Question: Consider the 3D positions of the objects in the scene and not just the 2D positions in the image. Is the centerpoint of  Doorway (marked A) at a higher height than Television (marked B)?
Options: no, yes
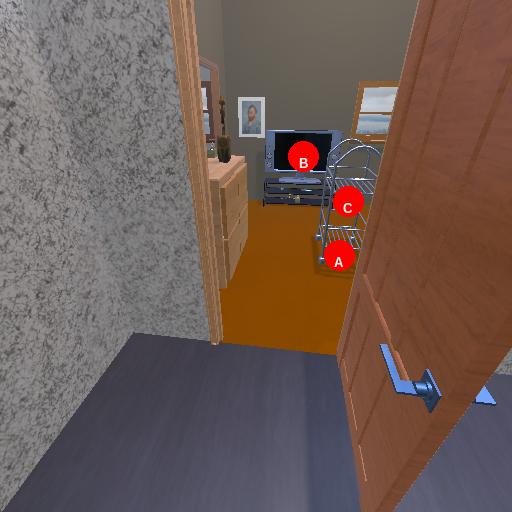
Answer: no